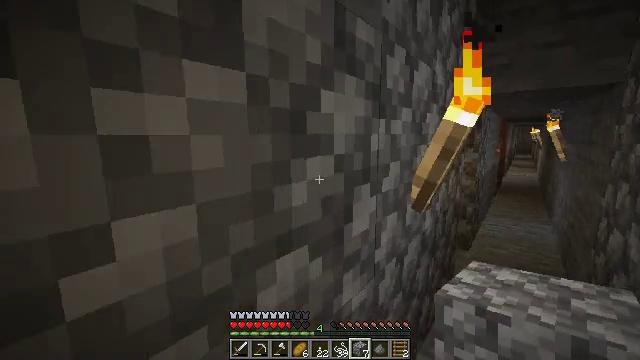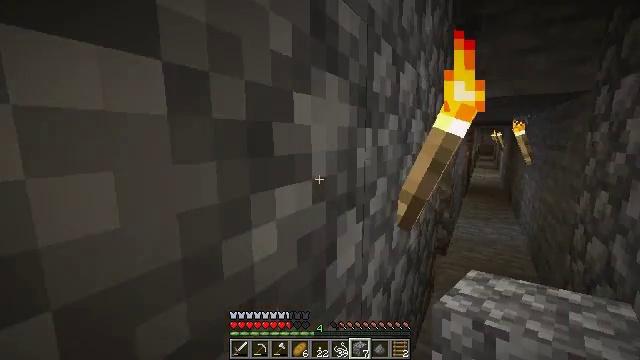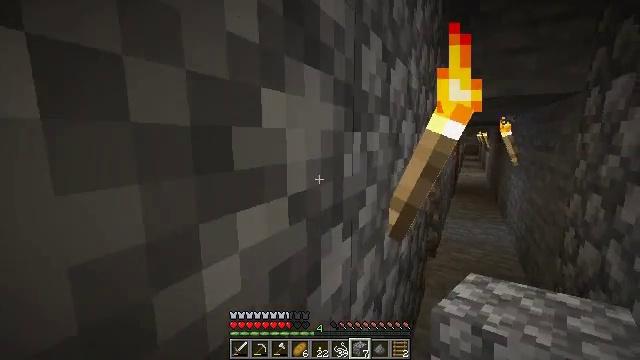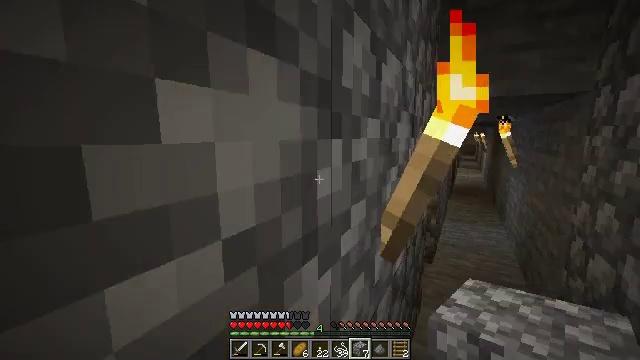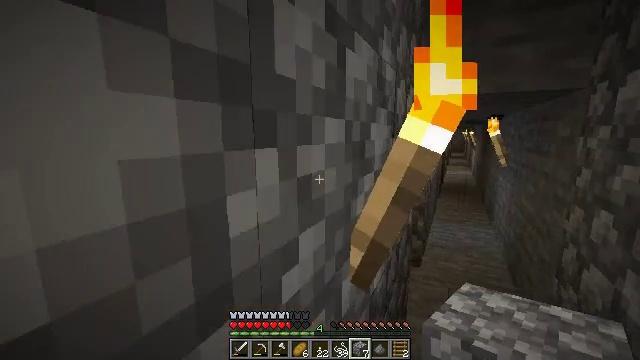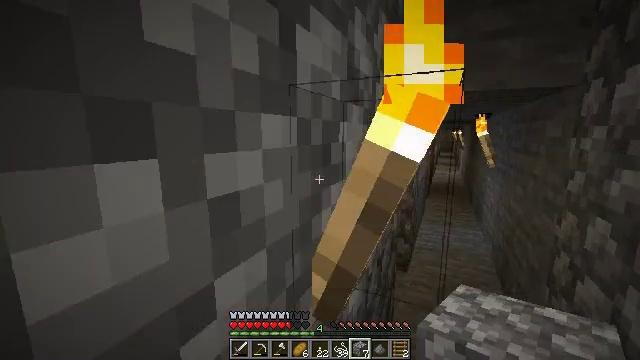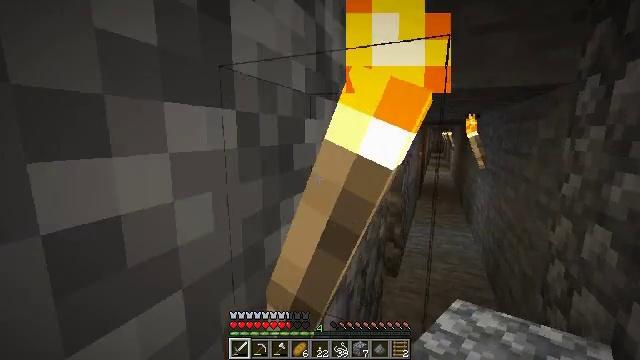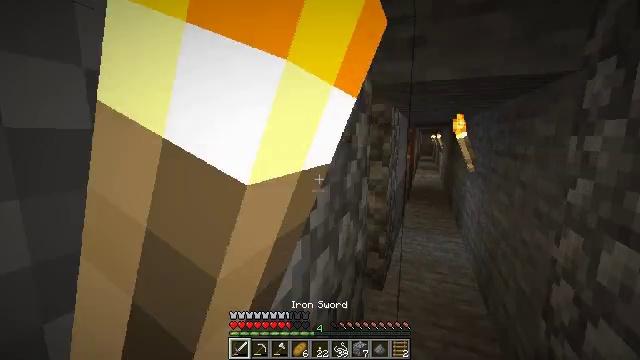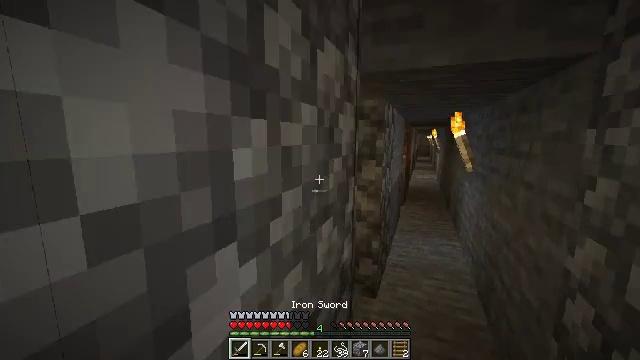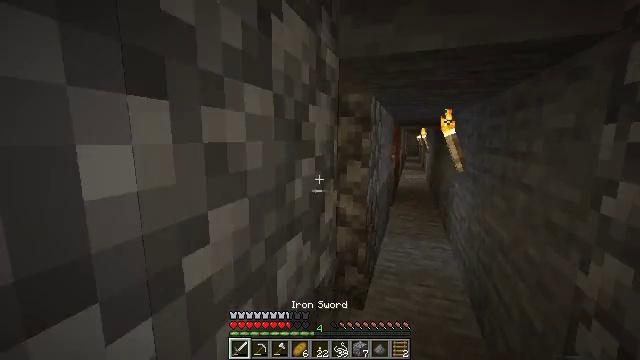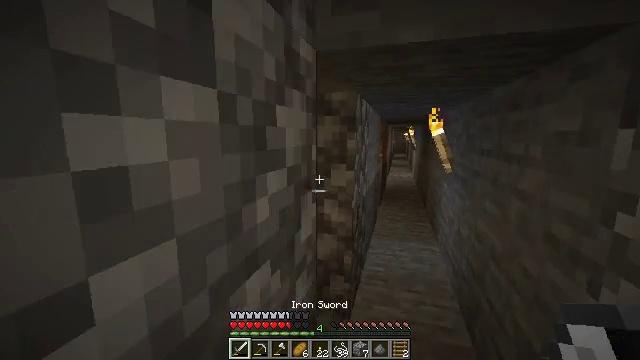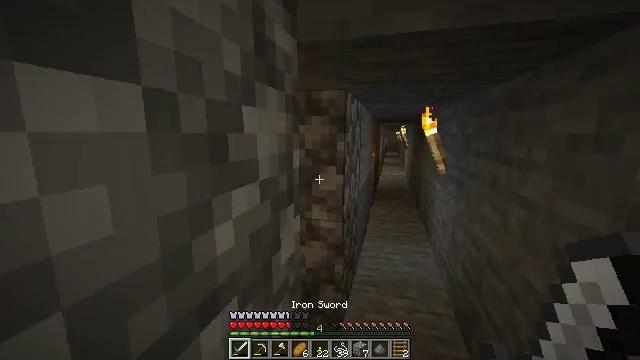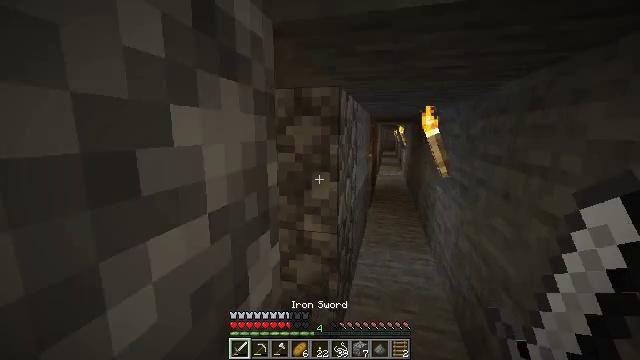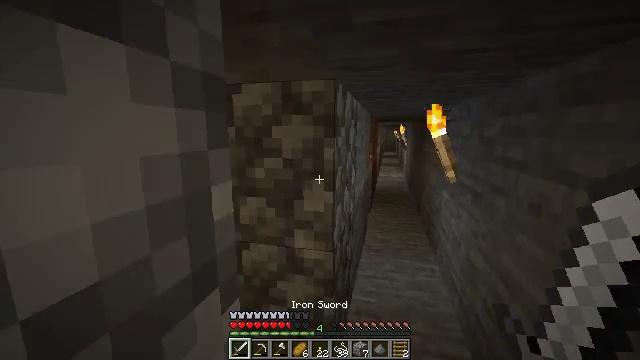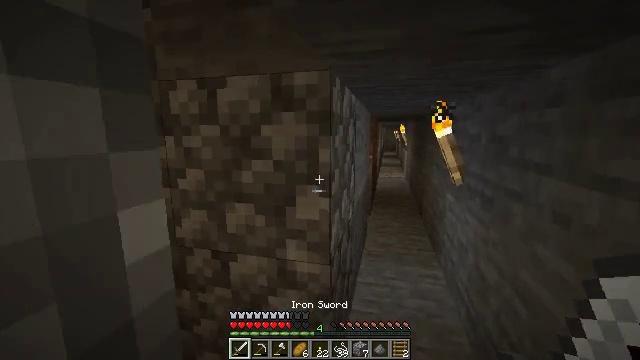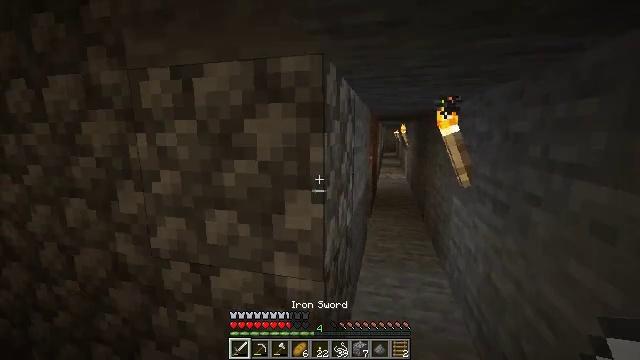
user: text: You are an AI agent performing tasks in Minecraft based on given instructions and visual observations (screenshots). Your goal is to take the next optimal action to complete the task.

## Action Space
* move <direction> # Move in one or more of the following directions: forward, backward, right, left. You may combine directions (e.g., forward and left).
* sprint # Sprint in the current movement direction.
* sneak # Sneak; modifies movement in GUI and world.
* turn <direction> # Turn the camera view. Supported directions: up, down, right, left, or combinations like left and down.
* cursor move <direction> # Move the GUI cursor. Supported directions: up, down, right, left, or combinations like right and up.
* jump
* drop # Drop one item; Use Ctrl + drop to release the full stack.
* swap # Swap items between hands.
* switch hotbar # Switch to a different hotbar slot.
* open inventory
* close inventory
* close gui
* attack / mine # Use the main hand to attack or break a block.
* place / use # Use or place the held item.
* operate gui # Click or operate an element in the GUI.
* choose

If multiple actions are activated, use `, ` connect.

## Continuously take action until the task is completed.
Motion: motion action
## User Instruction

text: Pick up the white bed by breaking it.
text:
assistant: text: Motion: move forward, turn right
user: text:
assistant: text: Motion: move forward, turn right
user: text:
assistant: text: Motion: move forward
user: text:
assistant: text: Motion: move forward, turn right
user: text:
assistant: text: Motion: move forward, turn right
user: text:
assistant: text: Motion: move forward, turn right, switch to hotbar 1
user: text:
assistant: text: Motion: move forward, turn right, switch to hotbar 1
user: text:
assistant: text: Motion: move forward, switch to hotbar 1
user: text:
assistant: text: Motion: move forward, turn right, switch to hotbar 1
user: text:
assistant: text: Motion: move forward, turn right
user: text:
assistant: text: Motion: move forward, turn right
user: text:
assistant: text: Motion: move forward
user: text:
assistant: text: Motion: move forward
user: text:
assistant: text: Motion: move forward
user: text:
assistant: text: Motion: move forward
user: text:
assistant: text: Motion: move forward
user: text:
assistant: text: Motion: move forward and move right
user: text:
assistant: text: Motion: move forward and move right
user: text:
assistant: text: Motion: move forward and move right
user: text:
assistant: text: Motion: move forward and move right
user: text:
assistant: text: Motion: move forward and move right
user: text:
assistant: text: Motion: move forward
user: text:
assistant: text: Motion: move forward
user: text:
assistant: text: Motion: move forward
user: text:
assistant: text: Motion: move forward
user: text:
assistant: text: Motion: move forward
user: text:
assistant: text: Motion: move forward
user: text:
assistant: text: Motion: move forward
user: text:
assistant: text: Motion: move forward
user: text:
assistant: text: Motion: move forward